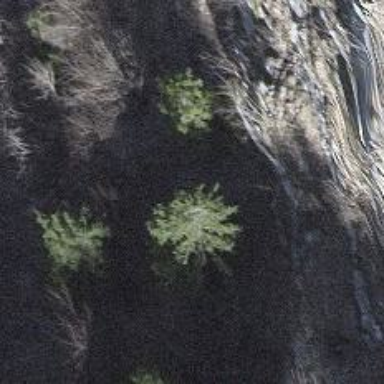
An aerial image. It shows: Cliff in nature.